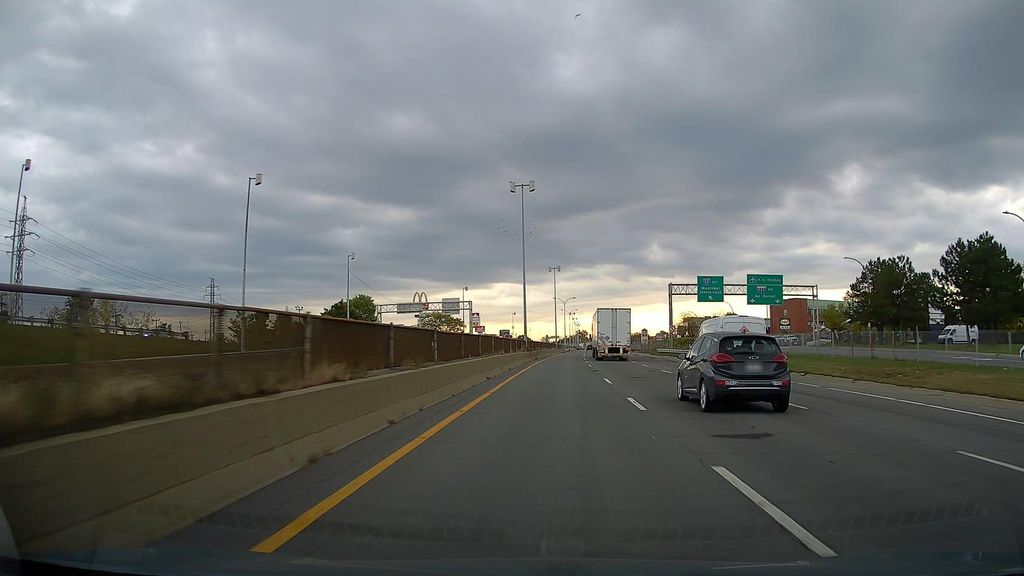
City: montreal